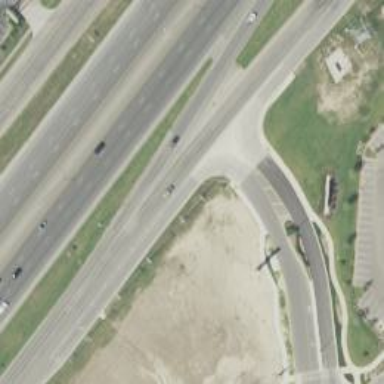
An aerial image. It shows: Secondary road with frontage road alongside.